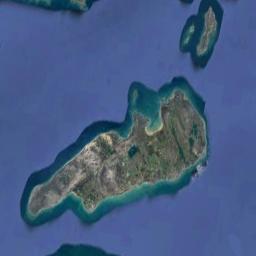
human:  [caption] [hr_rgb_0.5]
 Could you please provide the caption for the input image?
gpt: The island in the middle is the largest .

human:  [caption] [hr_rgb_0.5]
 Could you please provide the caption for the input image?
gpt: The island in the middle is bigger .

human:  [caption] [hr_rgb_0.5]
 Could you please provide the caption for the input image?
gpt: Some islands with some vegetation are surrounded by light blue waters .

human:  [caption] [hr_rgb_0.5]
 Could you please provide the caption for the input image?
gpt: The irregularly shaped island is surrounded by blue sea water, And the island has a green and yellow-brown color with a small island next to it .

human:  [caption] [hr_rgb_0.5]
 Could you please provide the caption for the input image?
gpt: There are green land and some bare land on the island .